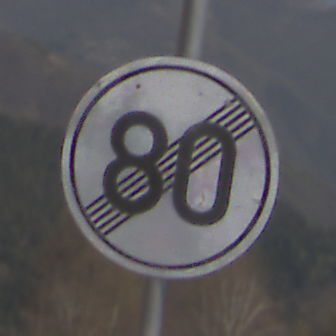
Verkehrszeichen: EndeGeschwindigkeit80
Umgebung: Outdoor, Nature
Tageszeit: Midday
Wetter: Clear
Licht: Natural
Jahreszeit: NotSpecified
Kontrast: HighContrast